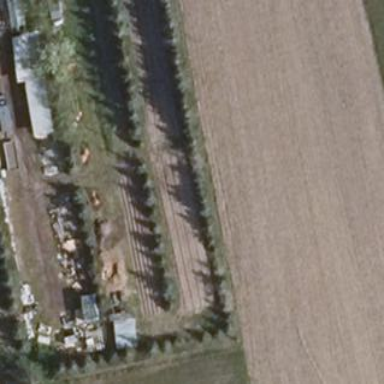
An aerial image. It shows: Allotments area.